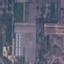
Land use / land cover: Industrial